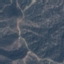
Land use / land cover class: HerbaceousVegetation